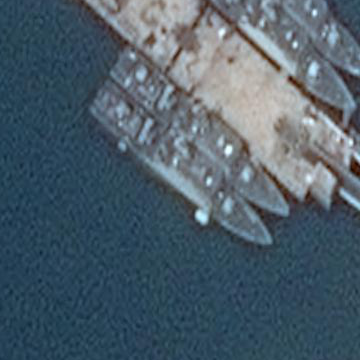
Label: combat